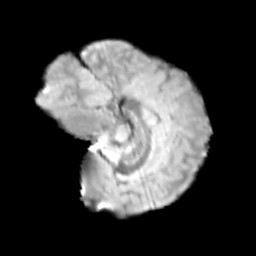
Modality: T2w
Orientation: sagittal
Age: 10
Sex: male
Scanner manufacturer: siemens
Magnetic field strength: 3 T
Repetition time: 3.8 s
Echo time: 0.07 s